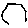
Label: hexagon